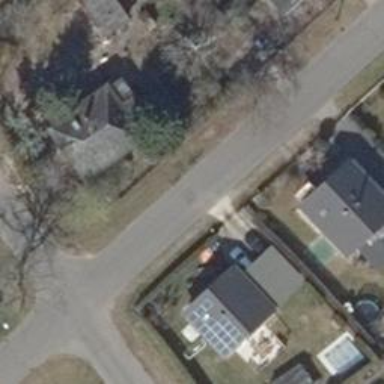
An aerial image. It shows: Driveway.